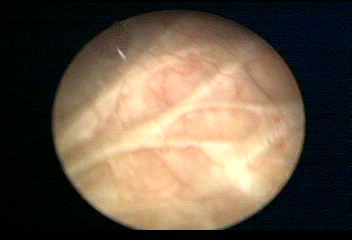
Modality: WLC
Class: Normal mucosa
Bladder cancer association: No